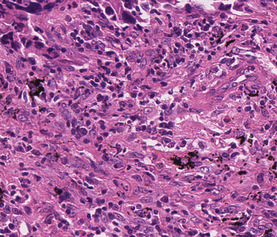
Tumor epithelial tissue: yes
Tumor-associated stroma tissue: yes
Normal tissue: no